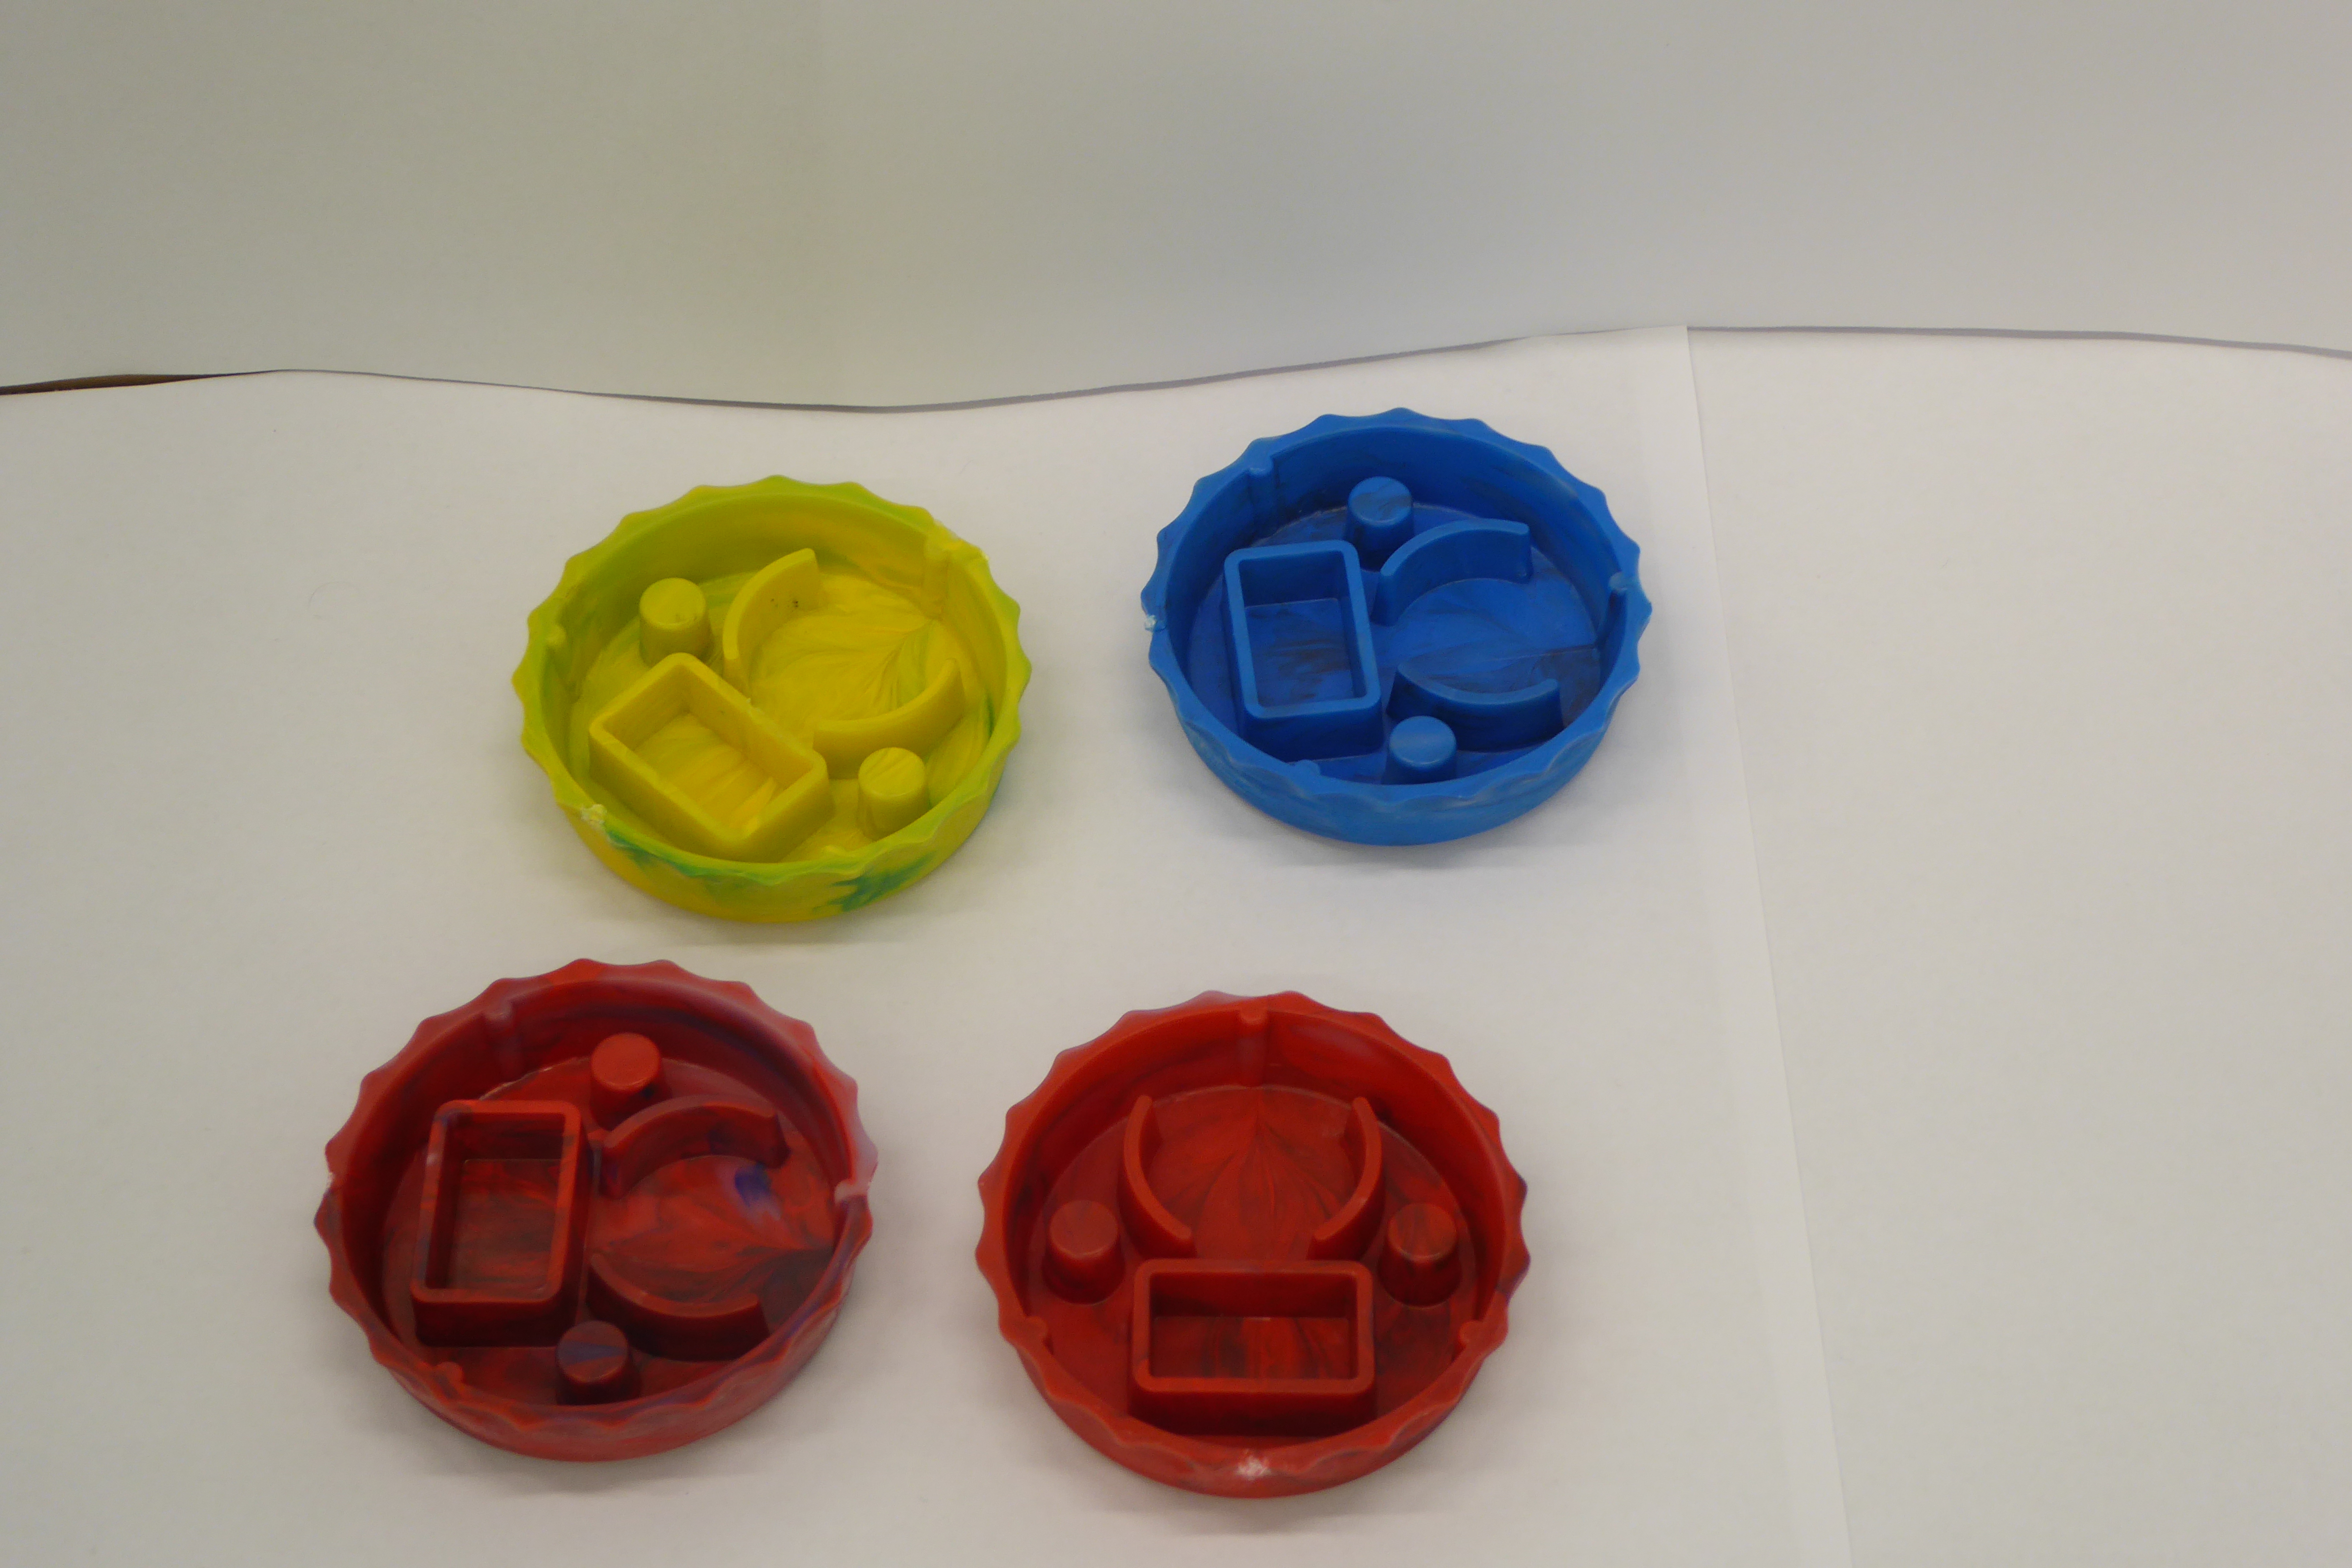
Label: Bottle Opener - Cover